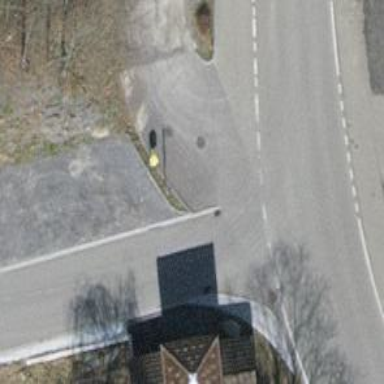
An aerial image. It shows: Post box is visible.